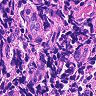
Metastatic tissue present: no